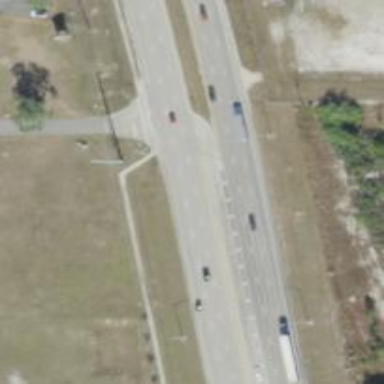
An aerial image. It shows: Trunk link highway.